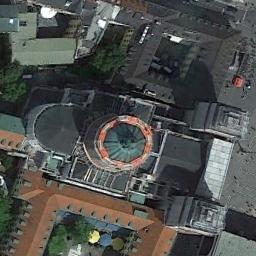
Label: church